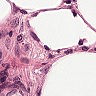
Metastatic tissue present: no